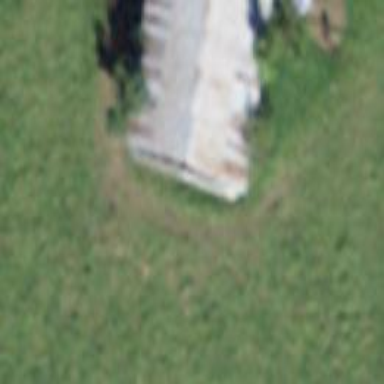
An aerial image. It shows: Shed building.